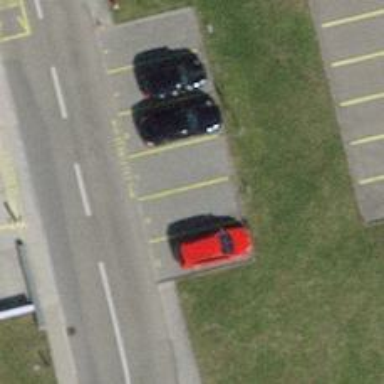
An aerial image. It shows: Car-sharing service available at this location.